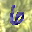
Label: 6